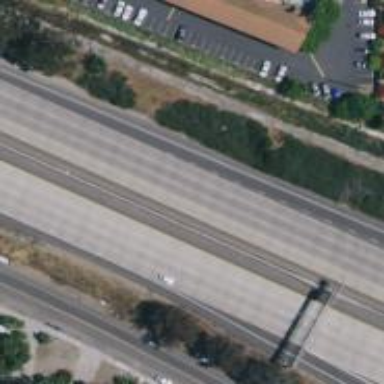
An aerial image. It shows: Motorway.